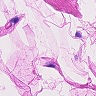
Metastatic tissue present: no